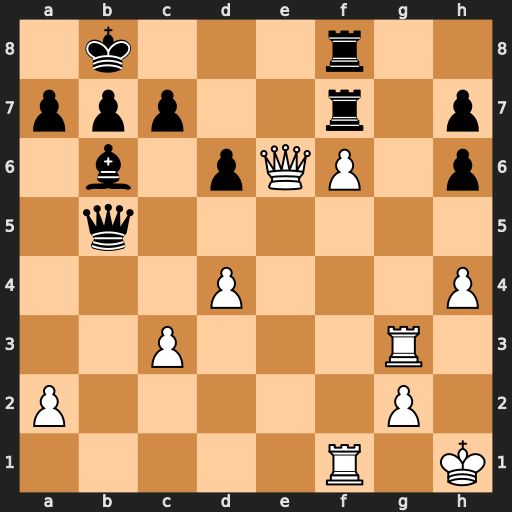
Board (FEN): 1k3r2/ppp2r1p/1b1pQP1p/1q6/3P3P/2P3R1/P5P1/5R1K
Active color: w
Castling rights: -
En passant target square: -
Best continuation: Qxf7 Qxf1+ Kh2 Rc8 Qe6